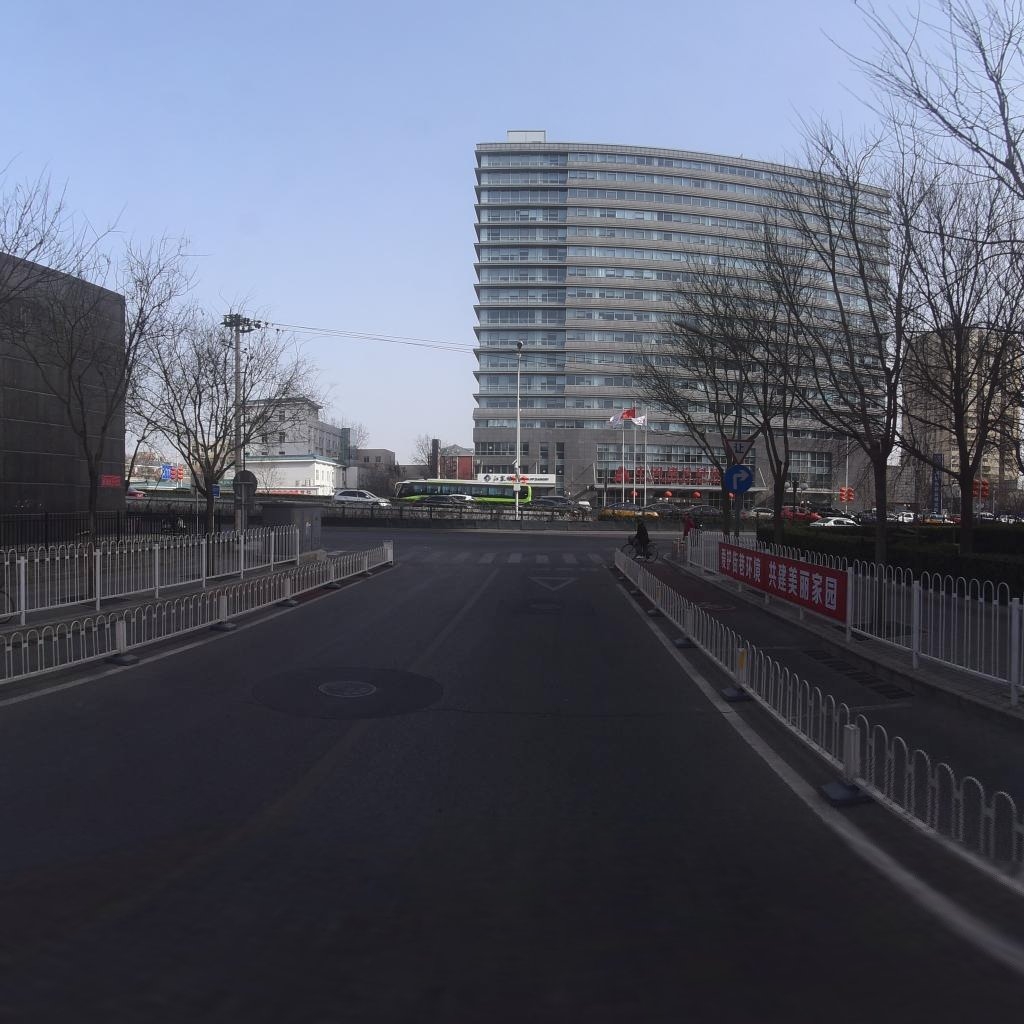
Region: Xicheng
Road damage annotations: transverse crack, manhole cover, manhole cover, manhole cover